Question: I have a MVC web application. Lets call it "Parent" website. In order to set up the website on my local machine, I go to IIS, create a new website and in the "edit website" screen, in "physical path" I give the location of the folder on my hard drive. That website works fine with few modifications with application pool, port number etc..
What I am trying to do after that is - to set up another "Child" website using the same code base. This child website runs off a single controller, few specific models, few specific views, but common service layer to parent website above.
When I set up this new child website on my local machine, I would like it to act as a stand alone website, just picking up parts of the main code base that are relevant to its functionality ONLY. How do I do this in a efficient way so I have both Parent and Child websites running separately on IIS on my local machine with one common code base.
This is what I tried but got only so far.. not sure if this even the right direction.
I tried creating a new MVC "Area" for this child site, for example, I moved the ChildController, ChildModels and ChildViews into this new ChildArea. I was hoping this would somehow make it easy to separate parent and child websites and host them locally. In the main folder structure, (Parent), I have site.master page that works well for Parent website already hosted and working well. I also have a new site.master inside the new MVC area that I need the child website to take for display.
I need some help and guidance on how I can achieve this. Thanks in advance for comments, solutions, feedback.

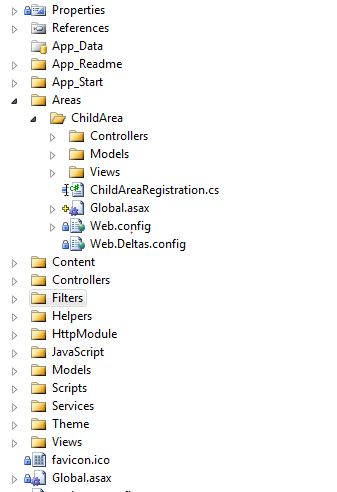
Answer: Create a solution with 3 projects.
1. Parent Website
2. Child Website
3. A DLL project that contains shared code.
Move the common components from your parent site into the Shared project.
The Parent site and the Child would both reference the 3rd common code library.